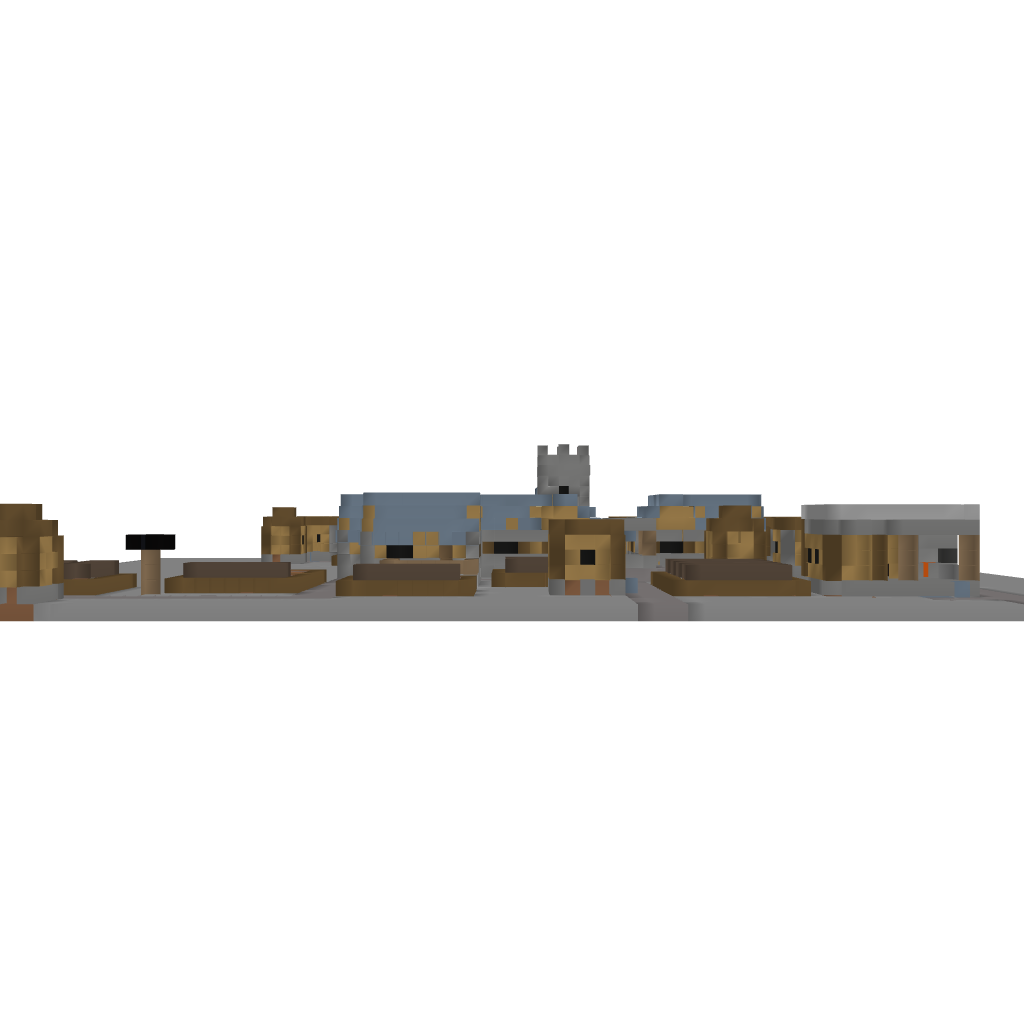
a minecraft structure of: Minecraft Village